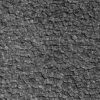
Atmospheric dust classification: not_dusty